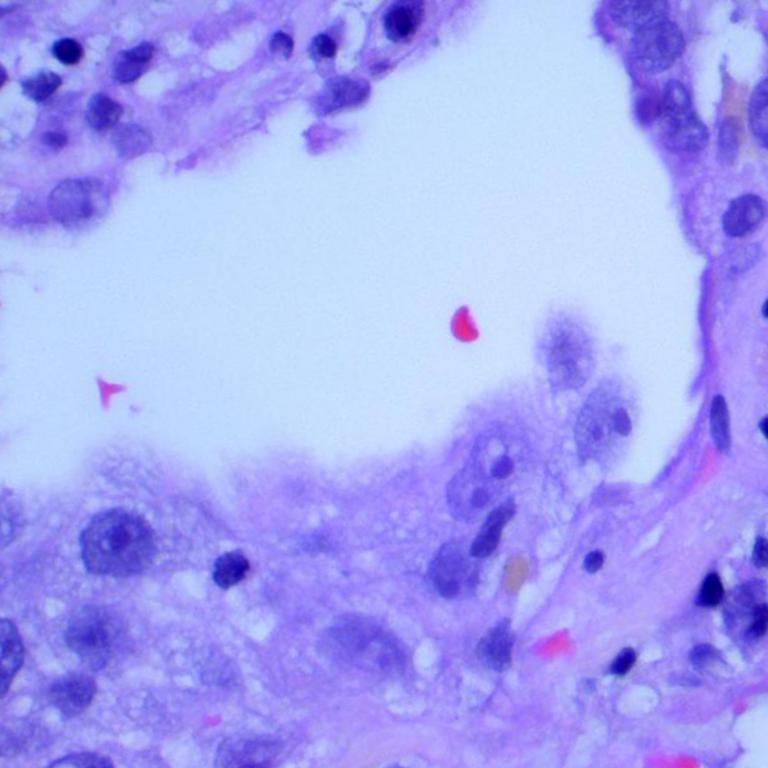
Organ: lung
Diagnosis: adenocarcinomas